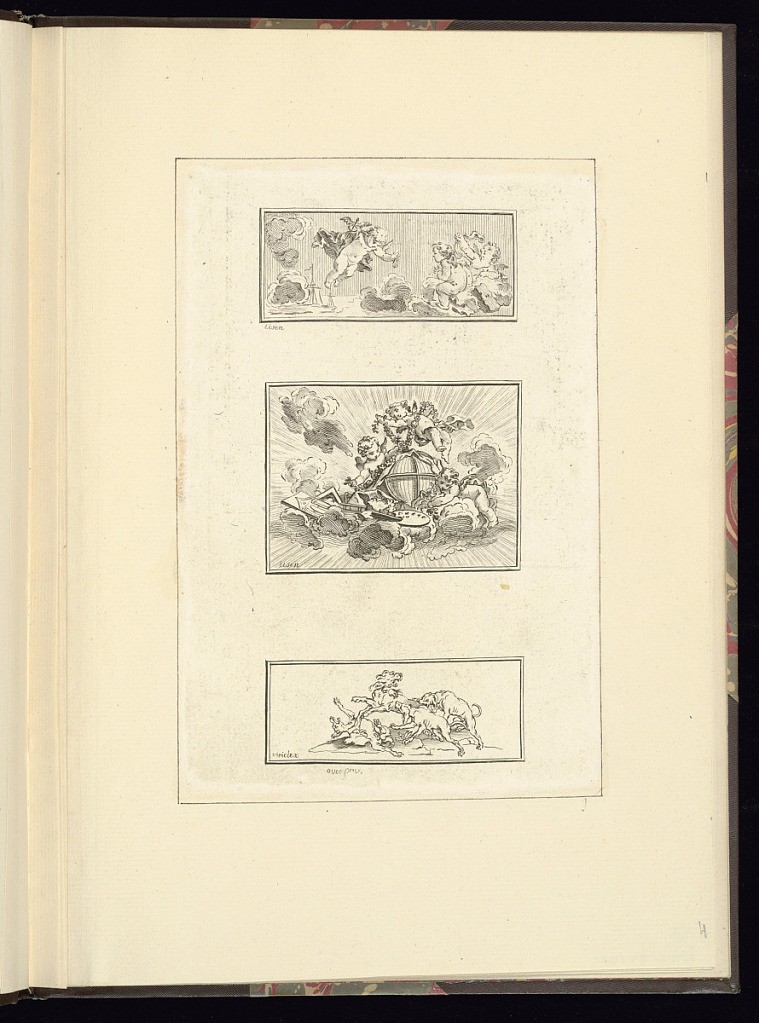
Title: Designs for Decorating Tobacco Boxes
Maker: Viriclix, active 18th century
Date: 1751-1769
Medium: Etching on laid paper
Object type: Print
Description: Three designs for the faces of tobacco boxes featuring scenes of the hunt. The plate is signed.